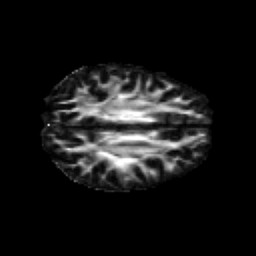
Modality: FA
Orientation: axial
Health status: healthy
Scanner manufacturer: siemens
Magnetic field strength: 3 T
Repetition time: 10 s
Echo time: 0.092 s